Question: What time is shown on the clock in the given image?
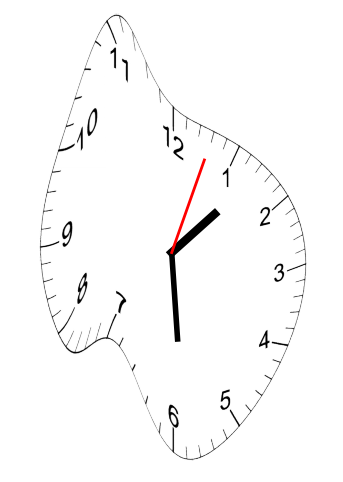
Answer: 01:29:03